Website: macys
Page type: payment
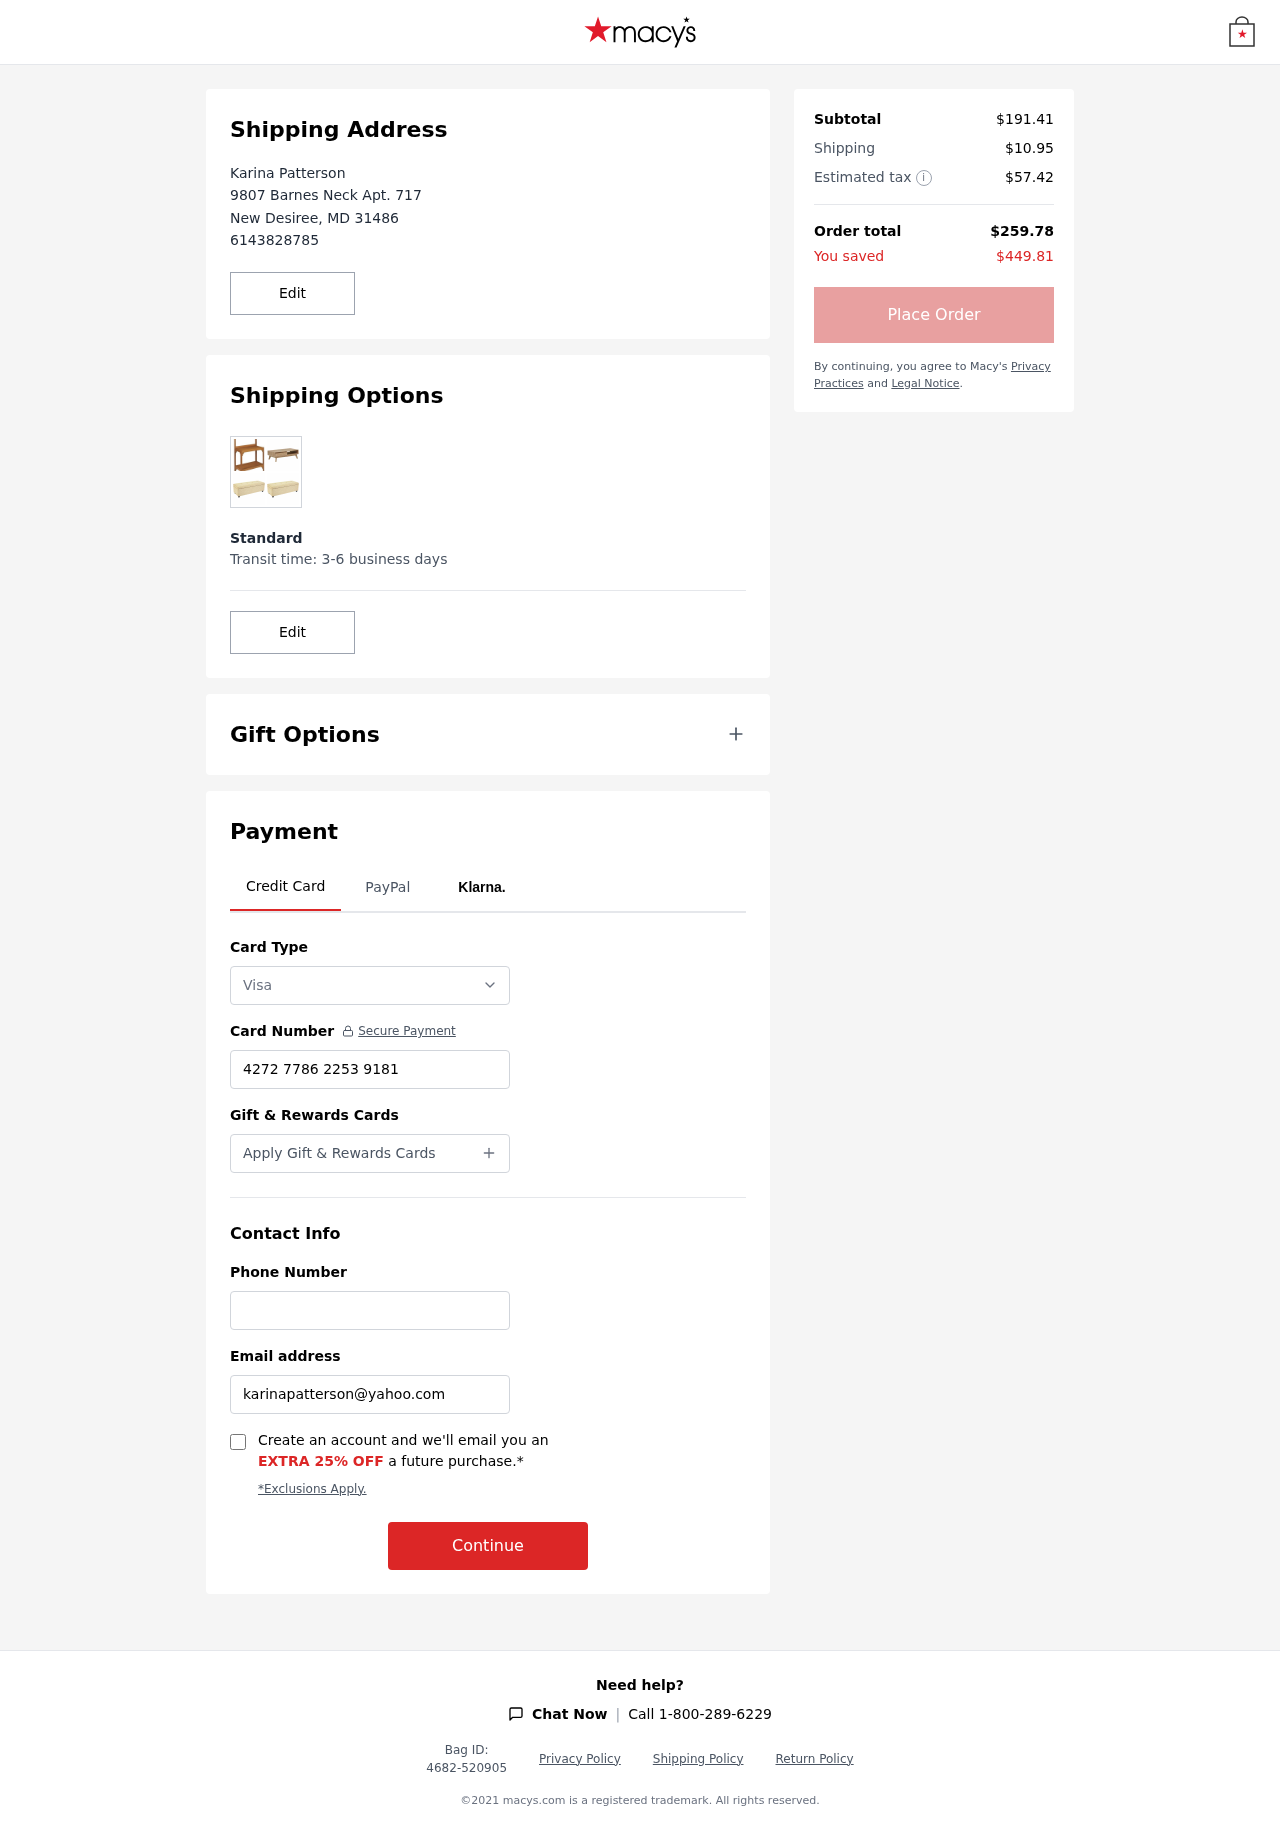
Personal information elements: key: PII_CARD_NUMBER
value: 4272 7786 2253 9181
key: PII_CARD_TYPE
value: Visa
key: PII_CITY
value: New Desiree
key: PII_EMAIL
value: karinapatterson@yahoo.com
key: PII_FULLNAME
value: Karina Patterson
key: PII_PHONE
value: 6143828785
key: PII_POSTCODE
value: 31486
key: PII_STATE_ABBR
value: MD
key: PII_STREET
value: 9807 Barnes Neck Apt. 717
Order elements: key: ORDER_SUBTOTAL
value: $191.41
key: ORDER_SHIPPING_COST
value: $10.95
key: ORDER_TAX
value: $57.42
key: ORDER_TOTAL
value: $259.78
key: ORDER_SAVINGS
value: $449.81